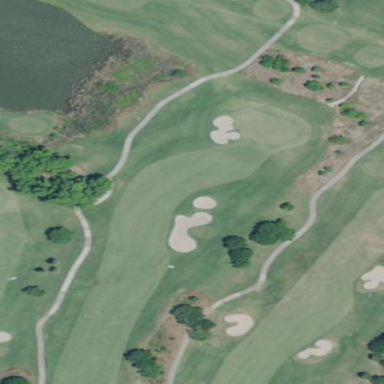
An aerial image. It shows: Scenic golf fairway.